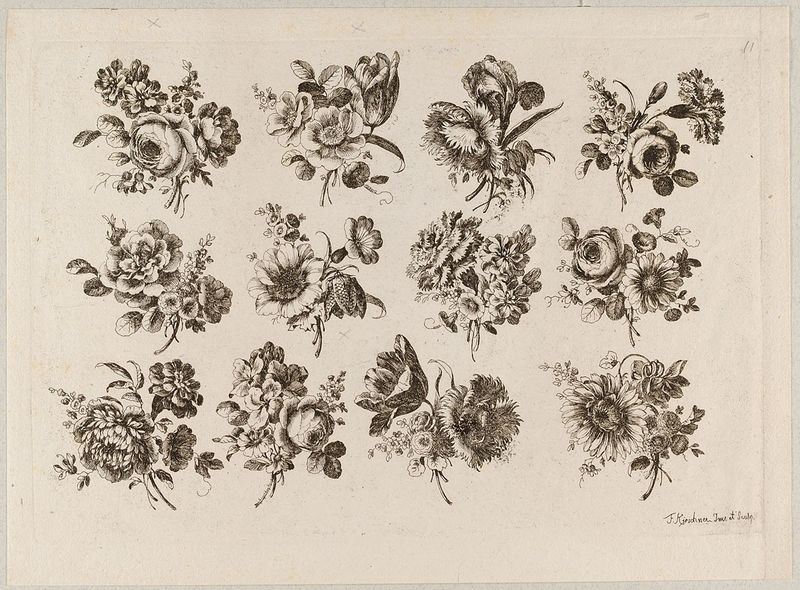
Titel: Zwölf kleine Blumensträuße, Blatt 11 aus der Folge 'III. Cahier de Fleurs Inventes Dessinées et Gravés par F. Kirschner à Paris rue St. Ursule'
Künstler: Friedrich Kirschner
Standort: Hamburg
Institution: Museum für Kunst und Gewerbe Hamburg
Schlagwörter: blumen, zeichnung, blüten, rosen, pflanzen, studie, grafik, graphik, sträuße, fotografie, photographie, druck, druckgraphik, druckgrafik, radierung, gebinde, zwölf, gerbera, blumengebinde, schnittblumen, blumensträusse, reproduktionen, druckerzeugnisse, blüte, blumenstrauß, ornamentstich, vorlageblätter